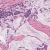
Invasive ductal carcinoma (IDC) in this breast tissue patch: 1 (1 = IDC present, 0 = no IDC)